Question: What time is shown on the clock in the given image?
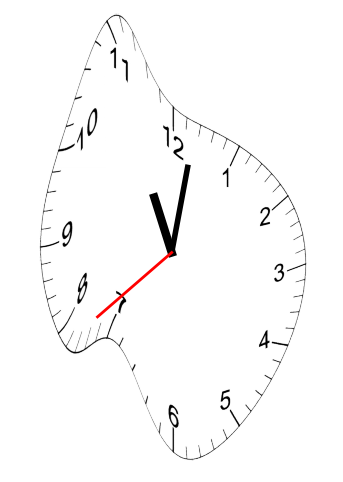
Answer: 11:01:38